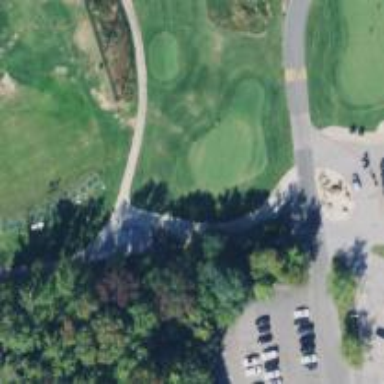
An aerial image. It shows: Service road used as golf cart path.